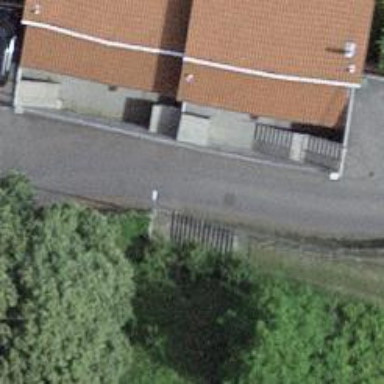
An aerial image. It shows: Road with steps.